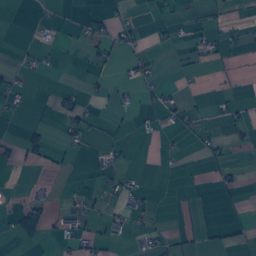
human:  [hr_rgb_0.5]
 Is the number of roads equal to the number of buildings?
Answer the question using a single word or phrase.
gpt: no

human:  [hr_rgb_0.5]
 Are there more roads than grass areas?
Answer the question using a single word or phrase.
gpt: no

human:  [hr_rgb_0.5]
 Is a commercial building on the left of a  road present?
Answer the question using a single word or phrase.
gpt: no

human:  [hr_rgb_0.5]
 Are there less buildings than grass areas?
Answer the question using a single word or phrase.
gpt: no

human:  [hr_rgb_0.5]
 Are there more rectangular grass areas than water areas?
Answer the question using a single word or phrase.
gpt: no

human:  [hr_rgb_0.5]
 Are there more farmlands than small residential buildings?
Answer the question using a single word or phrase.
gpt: no

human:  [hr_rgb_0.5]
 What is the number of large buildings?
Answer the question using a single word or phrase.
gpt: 1

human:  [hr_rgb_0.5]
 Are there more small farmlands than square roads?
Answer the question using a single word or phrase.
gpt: no

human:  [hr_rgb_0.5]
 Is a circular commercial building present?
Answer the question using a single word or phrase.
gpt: no

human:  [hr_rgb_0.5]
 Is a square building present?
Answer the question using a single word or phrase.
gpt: yes

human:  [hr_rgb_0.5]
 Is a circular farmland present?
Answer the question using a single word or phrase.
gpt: no

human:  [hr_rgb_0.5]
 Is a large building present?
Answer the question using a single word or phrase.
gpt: yes

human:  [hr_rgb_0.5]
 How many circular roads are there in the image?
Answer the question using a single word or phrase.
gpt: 0

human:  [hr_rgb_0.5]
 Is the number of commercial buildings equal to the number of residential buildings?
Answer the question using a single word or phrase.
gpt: no

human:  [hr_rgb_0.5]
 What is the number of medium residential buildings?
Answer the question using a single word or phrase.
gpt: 15

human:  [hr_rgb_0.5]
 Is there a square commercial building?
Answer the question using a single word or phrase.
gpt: no

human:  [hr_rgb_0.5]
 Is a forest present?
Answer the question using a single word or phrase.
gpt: yes

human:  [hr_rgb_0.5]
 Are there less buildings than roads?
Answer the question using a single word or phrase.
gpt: no

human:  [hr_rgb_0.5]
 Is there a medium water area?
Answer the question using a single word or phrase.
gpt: yes

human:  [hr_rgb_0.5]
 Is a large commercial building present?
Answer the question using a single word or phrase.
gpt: no

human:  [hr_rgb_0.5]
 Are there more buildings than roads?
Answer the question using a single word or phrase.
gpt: yes

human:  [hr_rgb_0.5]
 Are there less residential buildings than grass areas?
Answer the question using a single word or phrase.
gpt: no

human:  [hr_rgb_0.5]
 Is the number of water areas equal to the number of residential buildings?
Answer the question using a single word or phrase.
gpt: no

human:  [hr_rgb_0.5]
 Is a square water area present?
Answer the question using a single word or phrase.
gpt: no

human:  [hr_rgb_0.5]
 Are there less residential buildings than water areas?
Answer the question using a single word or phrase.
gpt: no

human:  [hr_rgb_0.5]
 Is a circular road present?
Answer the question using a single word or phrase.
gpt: no

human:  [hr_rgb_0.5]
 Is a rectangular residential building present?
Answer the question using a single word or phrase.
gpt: yes

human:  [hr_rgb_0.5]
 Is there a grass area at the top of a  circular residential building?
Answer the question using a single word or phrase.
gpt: yes

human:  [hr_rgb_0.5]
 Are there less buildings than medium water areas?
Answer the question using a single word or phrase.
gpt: no

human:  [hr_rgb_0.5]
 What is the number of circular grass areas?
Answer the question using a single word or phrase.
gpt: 0

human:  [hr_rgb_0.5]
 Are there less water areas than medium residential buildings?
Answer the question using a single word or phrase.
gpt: no

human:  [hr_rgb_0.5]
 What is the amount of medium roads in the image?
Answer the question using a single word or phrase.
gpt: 0

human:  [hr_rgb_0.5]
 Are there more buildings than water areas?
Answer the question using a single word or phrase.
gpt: yes

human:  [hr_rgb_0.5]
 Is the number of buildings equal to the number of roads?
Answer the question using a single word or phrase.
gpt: no

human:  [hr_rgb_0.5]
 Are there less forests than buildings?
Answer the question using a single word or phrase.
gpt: yes

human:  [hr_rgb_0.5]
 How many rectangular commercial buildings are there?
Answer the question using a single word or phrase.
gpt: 0